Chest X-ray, AP view. Patient: 85 years old, sex F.
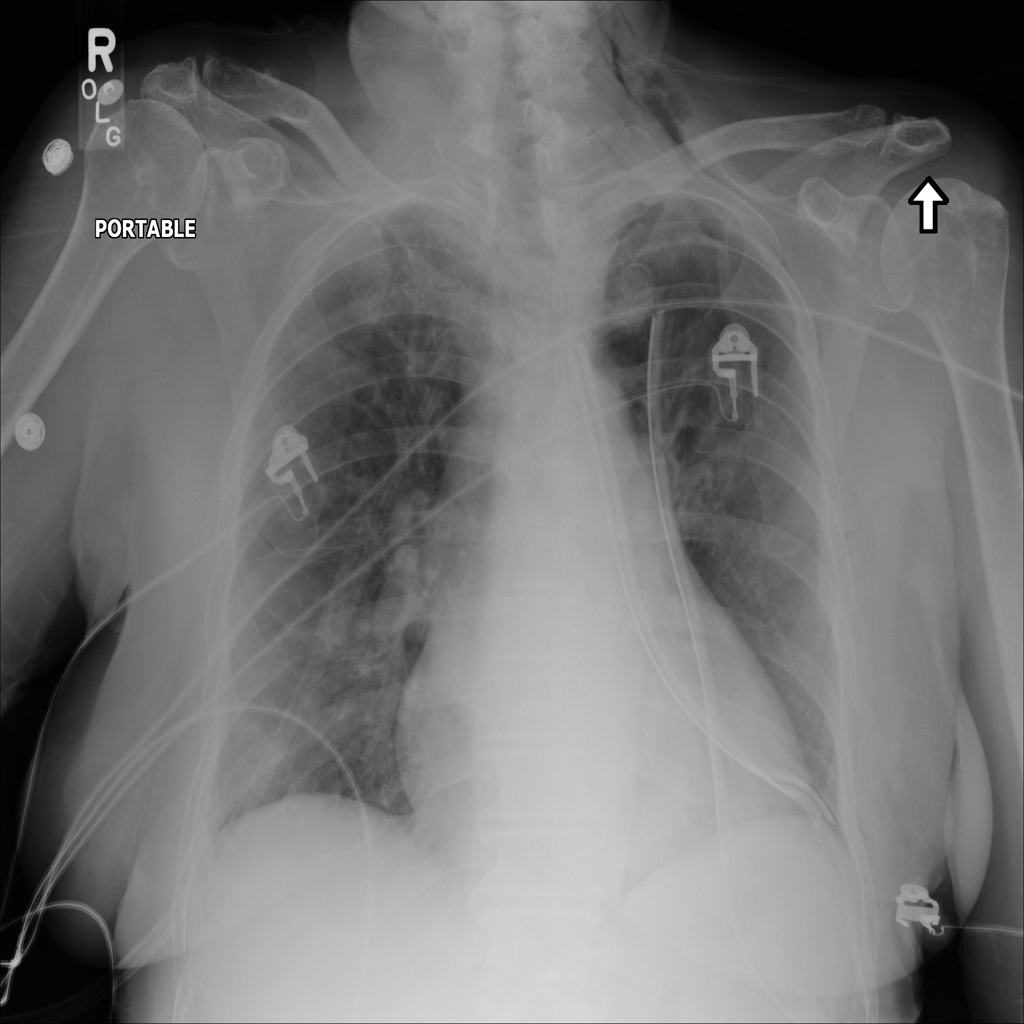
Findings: Emphysema